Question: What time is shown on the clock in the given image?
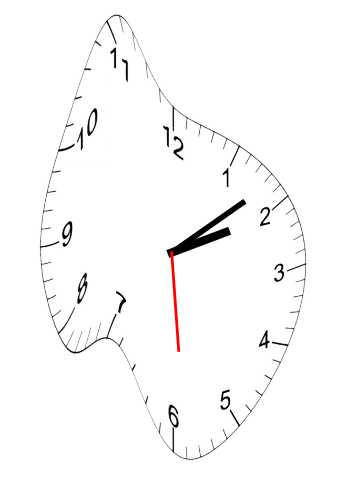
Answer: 02:08:29